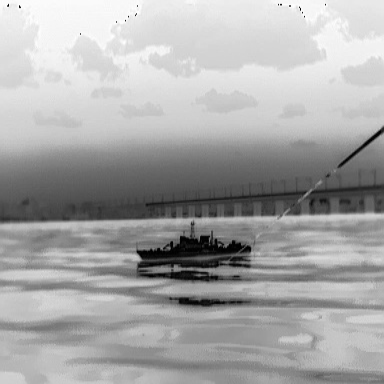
There is a warship in the infrared image.